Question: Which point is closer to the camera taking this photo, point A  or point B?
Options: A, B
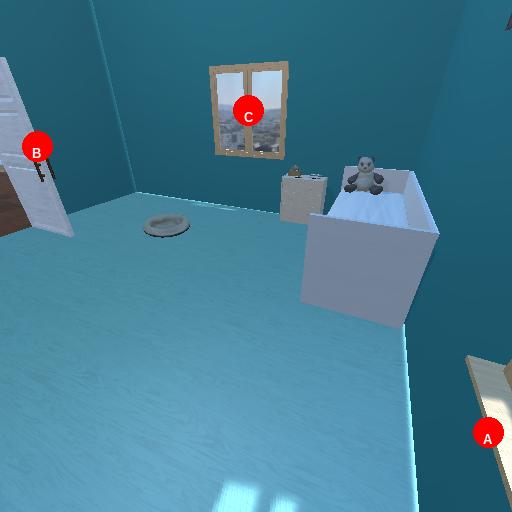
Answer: A